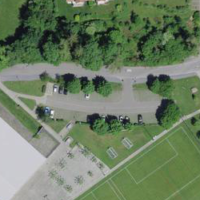
EUNIS habitat code: 53
Species observed at this site:
Symphoricarpos albus